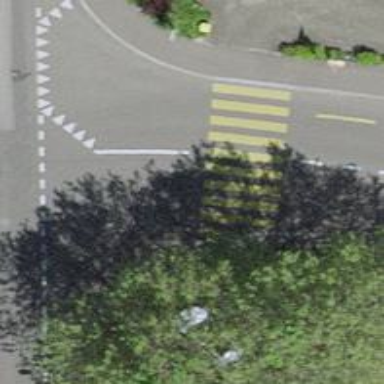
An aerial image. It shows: Marked road crossing.